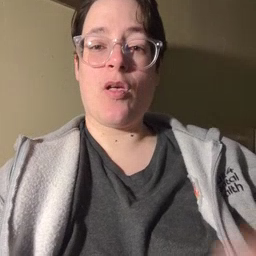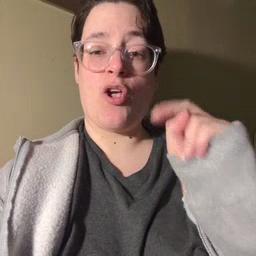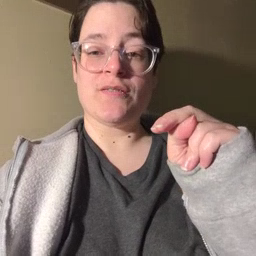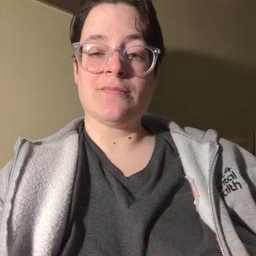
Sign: on